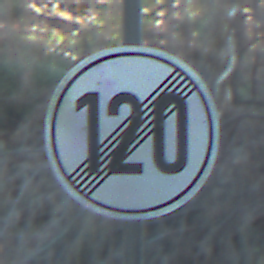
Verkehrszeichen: EndeGeschwindigkeit120
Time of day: MorningAfternoon
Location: Outdoor (Nature)
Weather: Clear
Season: NotSpecified
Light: Natural